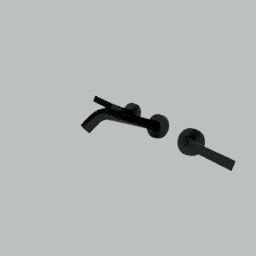
Label: appliances